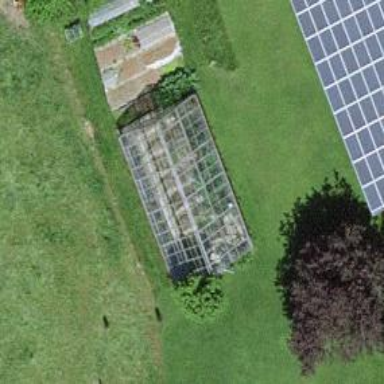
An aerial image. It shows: Greenhouse.